Question: This is an 15-digit puzzle. Find the minimum number of steps to restore it.
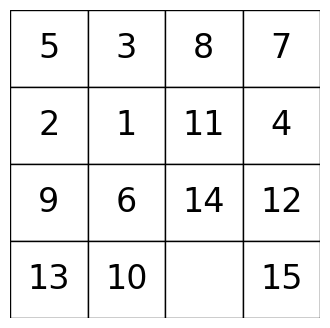
Answer: 17